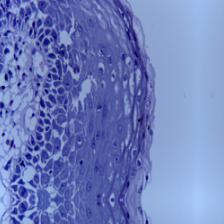
Diagnosis: Normal